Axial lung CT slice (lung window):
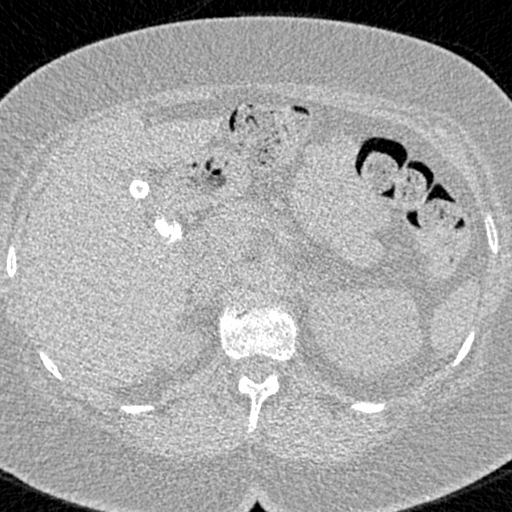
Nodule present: no